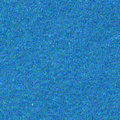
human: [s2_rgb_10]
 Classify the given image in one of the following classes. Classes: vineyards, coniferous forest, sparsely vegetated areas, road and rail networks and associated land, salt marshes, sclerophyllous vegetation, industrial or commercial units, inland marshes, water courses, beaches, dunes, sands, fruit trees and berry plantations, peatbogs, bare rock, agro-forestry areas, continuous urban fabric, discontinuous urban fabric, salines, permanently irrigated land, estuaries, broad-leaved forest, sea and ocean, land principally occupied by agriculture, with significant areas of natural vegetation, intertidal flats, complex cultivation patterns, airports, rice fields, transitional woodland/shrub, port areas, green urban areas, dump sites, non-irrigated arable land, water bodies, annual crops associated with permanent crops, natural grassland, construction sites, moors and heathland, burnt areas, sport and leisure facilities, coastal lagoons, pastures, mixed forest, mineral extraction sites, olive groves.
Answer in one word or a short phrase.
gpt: sea and ocean